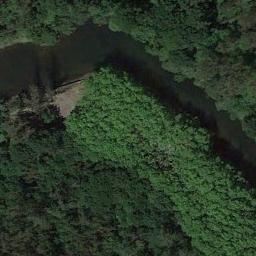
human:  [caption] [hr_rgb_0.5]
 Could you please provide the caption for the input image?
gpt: The blue-green river goes through many trees .

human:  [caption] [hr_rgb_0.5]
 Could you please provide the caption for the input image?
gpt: The dark green river goes through the forest .

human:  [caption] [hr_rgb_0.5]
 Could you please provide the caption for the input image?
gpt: There are many trees around the river .

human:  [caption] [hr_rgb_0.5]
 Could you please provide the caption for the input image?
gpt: There is an L-shaped cyan river with rainforests on both sides of the bank .

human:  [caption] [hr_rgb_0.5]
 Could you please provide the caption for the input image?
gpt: There are many green trees beside the river .